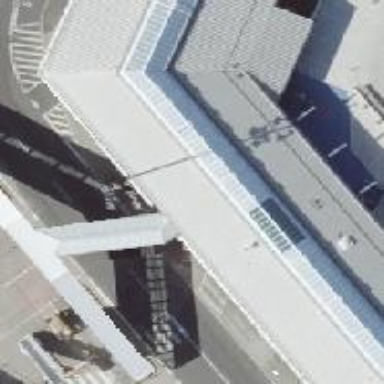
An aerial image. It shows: Airport gate.